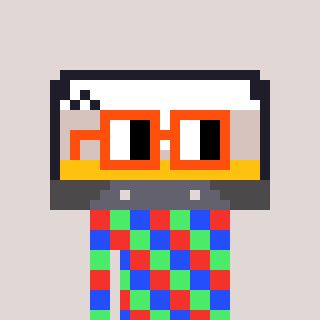
a pixel art character with square orange glasses, a cassette tape-shaped head and a yellow-colored body on a warm background